Field crop: maize
Growth stage: 2
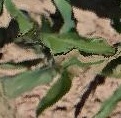
Species: maize